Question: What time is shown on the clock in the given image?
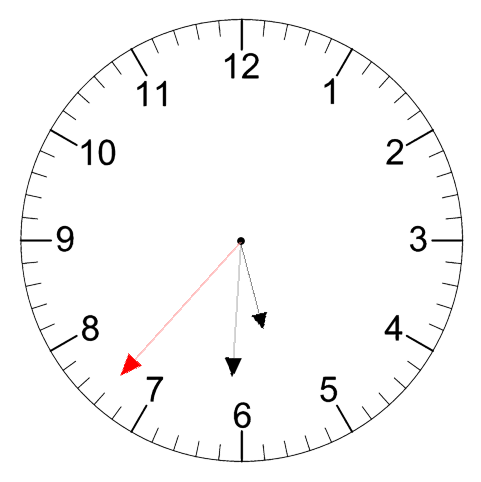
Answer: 05:30:37